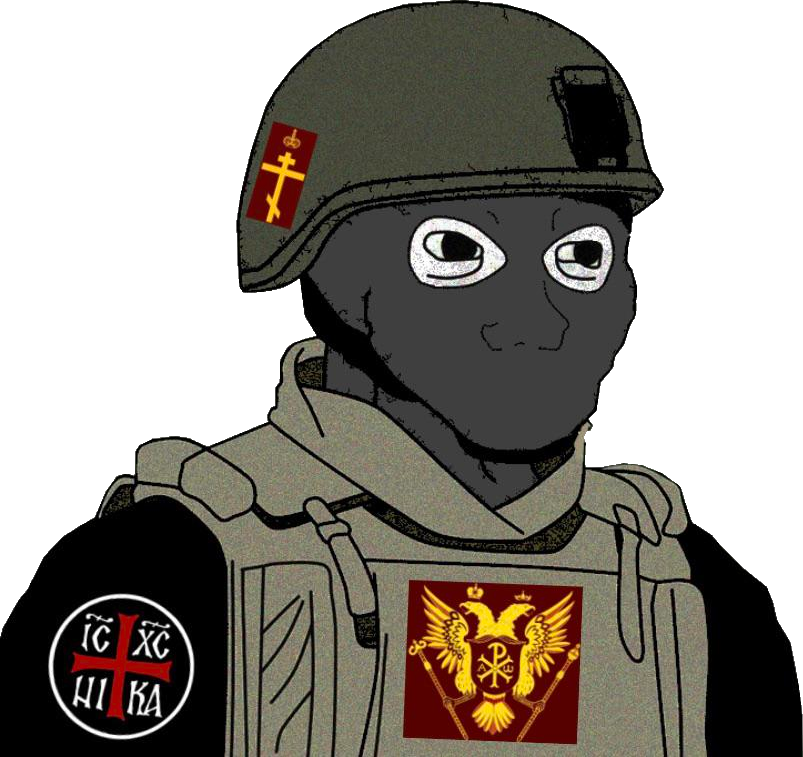
Label: 5_Feels_Good